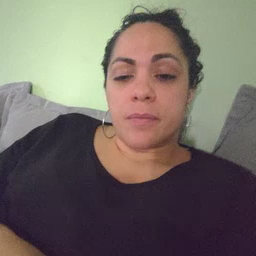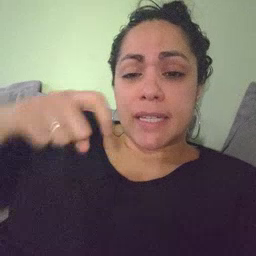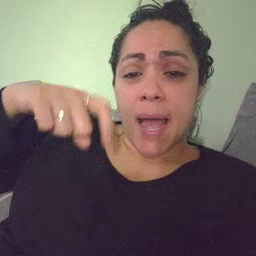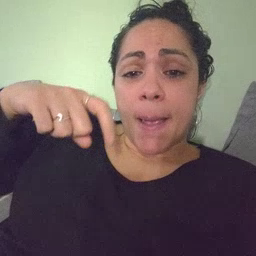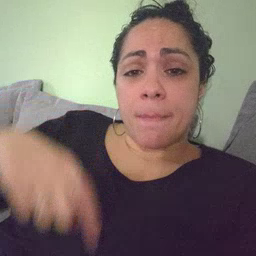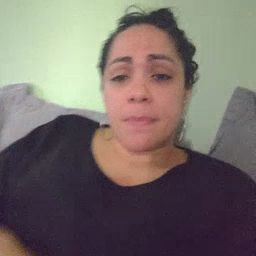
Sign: time